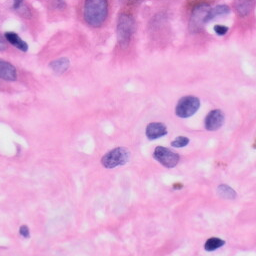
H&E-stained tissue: Skin